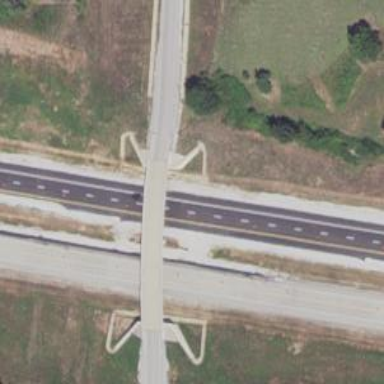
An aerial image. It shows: Residential road crossing beam bridge.